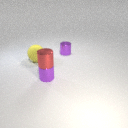
large yellow rubber sphere behind small purple metal cylinder